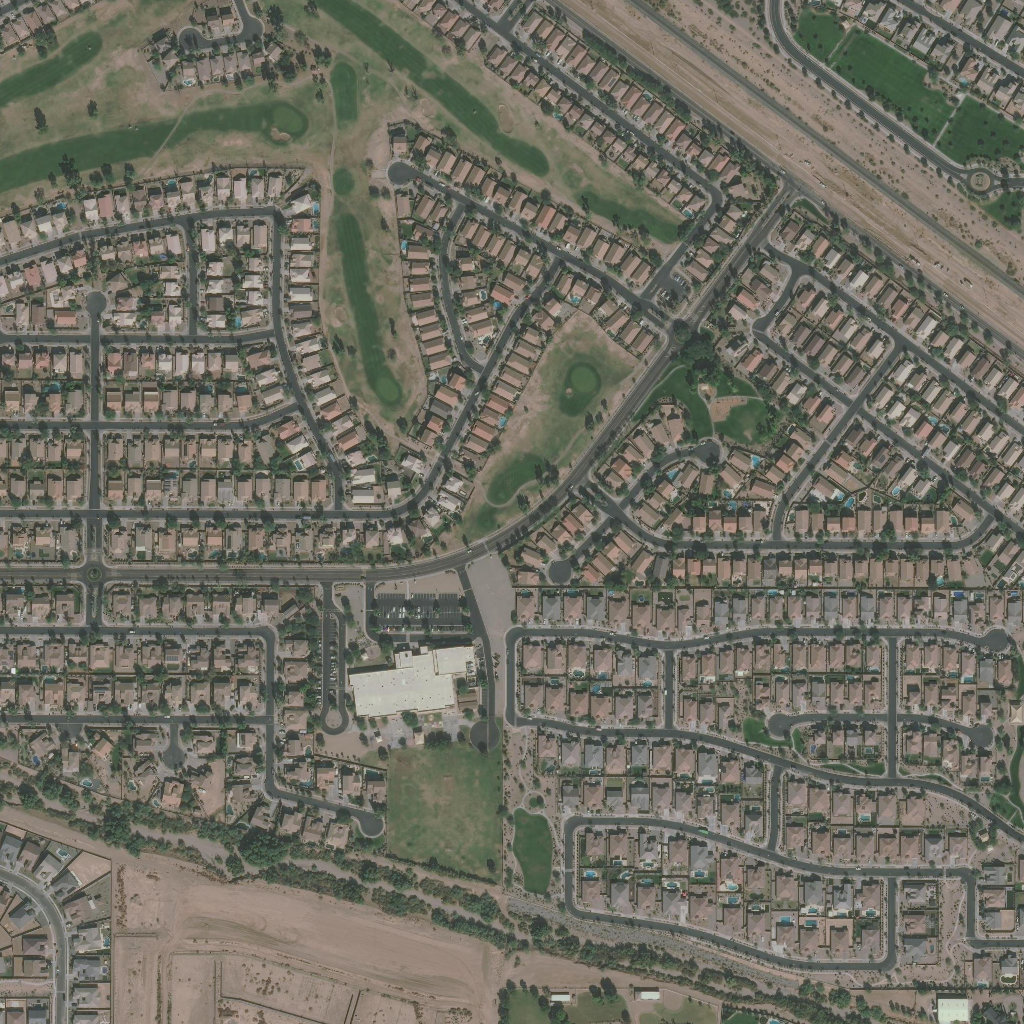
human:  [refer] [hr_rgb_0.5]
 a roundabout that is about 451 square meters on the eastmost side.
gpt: <box>[[94, 16, 97, 19, 0]]</box>